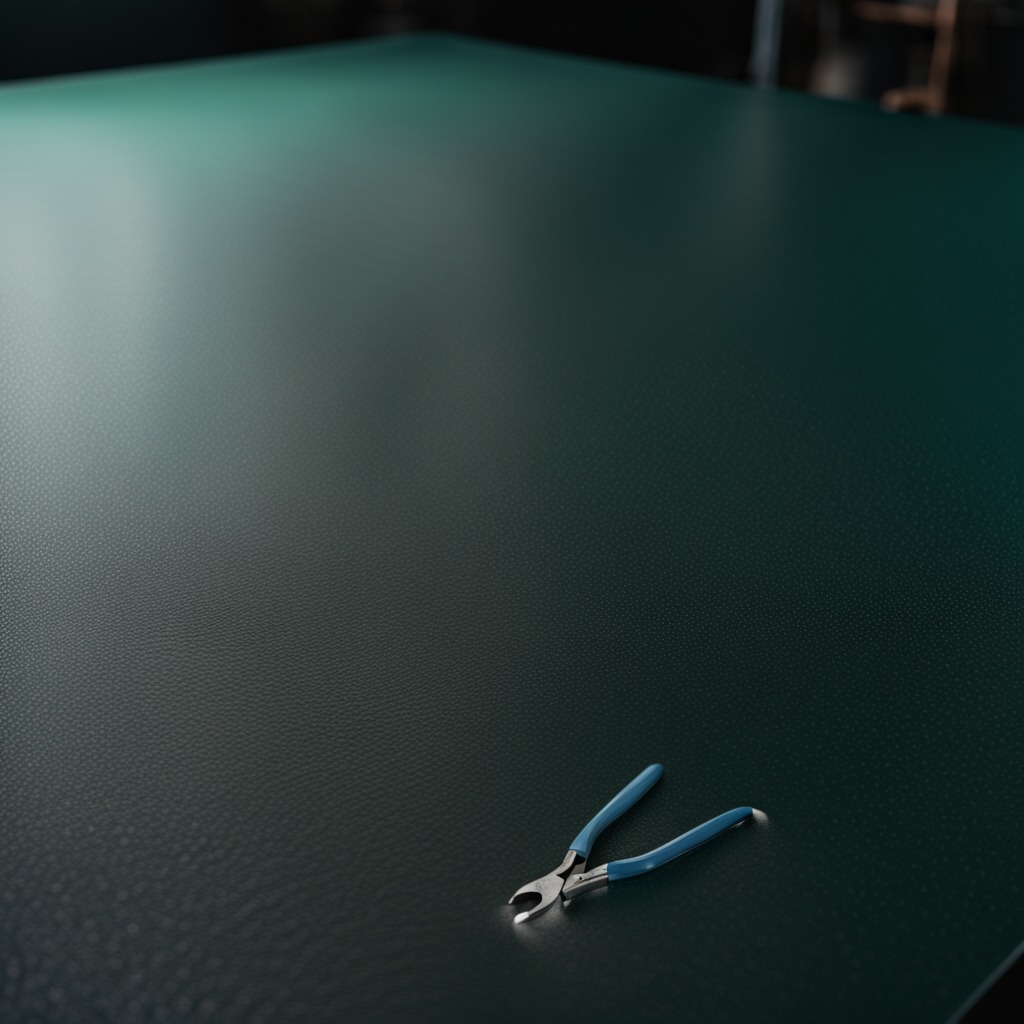
A plier is lying on the clean granite tabletop covered with a green rubber mat inside a workshop at night dim ambient light soft shadows worn but beneath the mat